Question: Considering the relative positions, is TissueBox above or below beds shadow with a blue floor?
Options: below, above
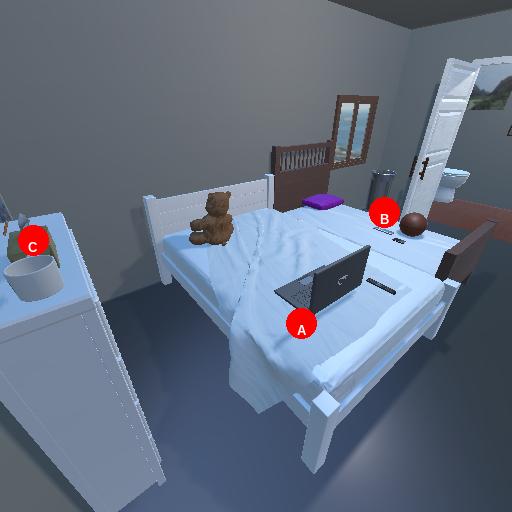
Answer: below